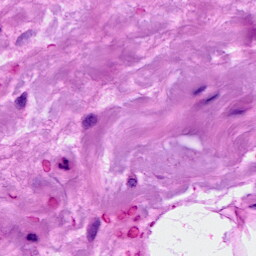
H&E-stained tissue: Breast